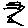
Label: zigzag